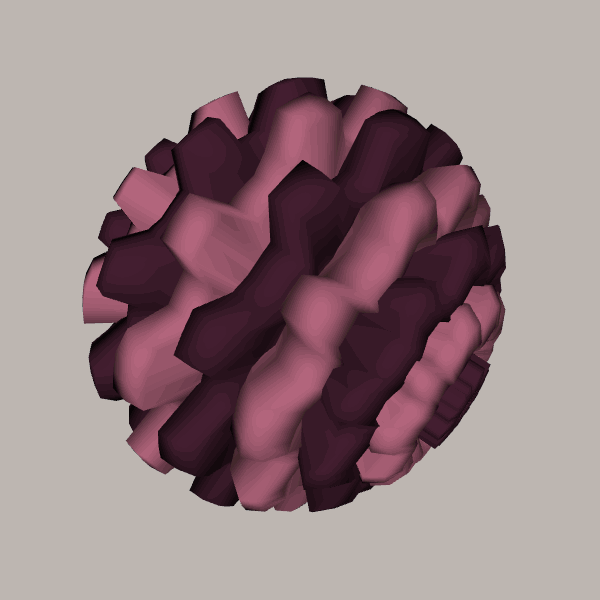
Background: light